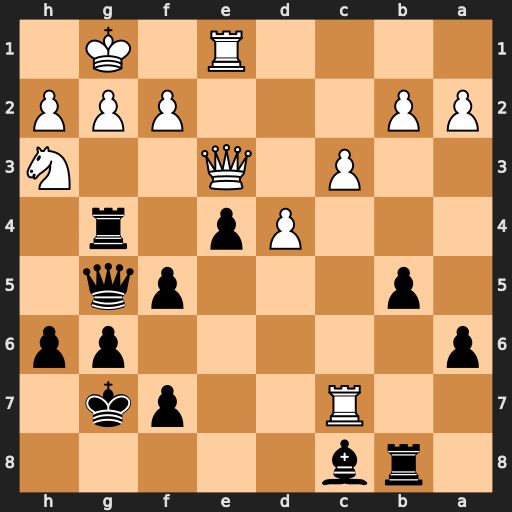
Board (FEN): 1rb5/2R2pk1/p5pp/1p3pq1/3Pp1r1/2P1Q2N/PP3PPP/4R1K1
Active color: b
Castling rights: -
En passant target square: -
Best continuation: Rxg2+ Kh1 Qxe3 Rxe3 Rg4